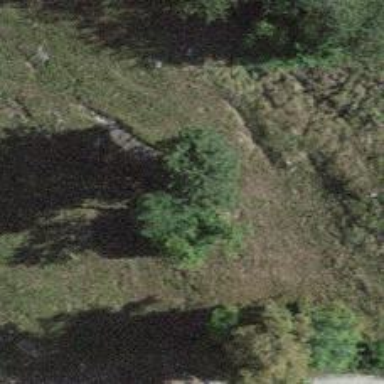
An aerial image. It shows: Single tag "natural: tree."